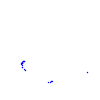
Particle: proton